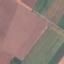
Land use / land cover class: AnnualCrop